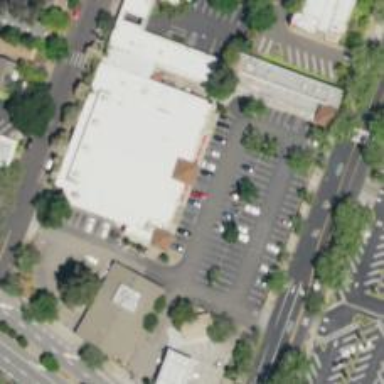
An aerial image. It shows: Asphalt parking space.